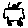
Label: car